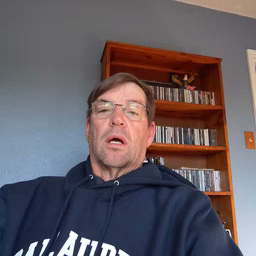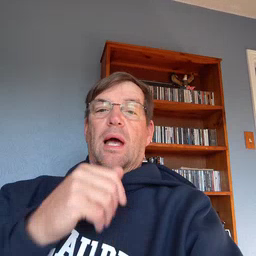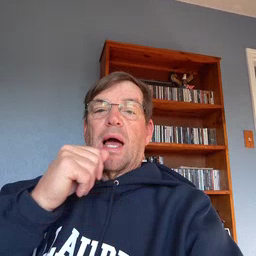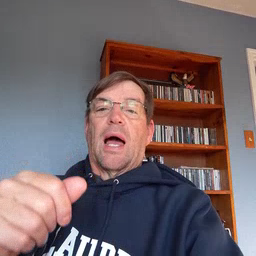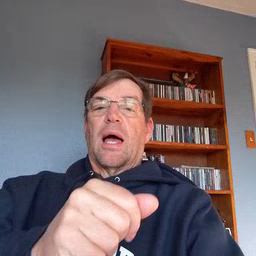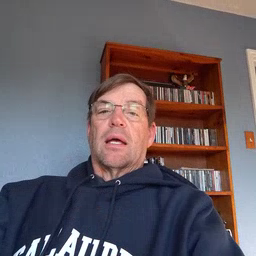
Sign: hide